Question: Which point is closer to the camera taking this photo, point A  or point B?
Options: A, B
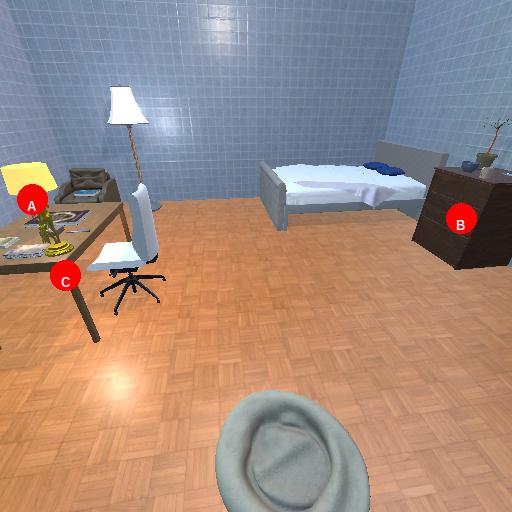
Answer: A